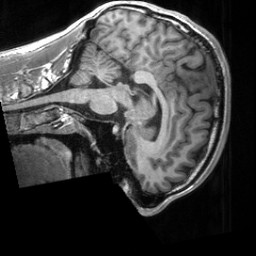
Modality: T1w
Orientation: sagittal
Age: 27
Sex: male
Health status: healthy
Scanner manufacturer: siemens
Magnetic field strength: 3 T
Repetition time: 2 s
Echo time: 0.00232 s